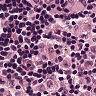
Metastatic tissue present: no